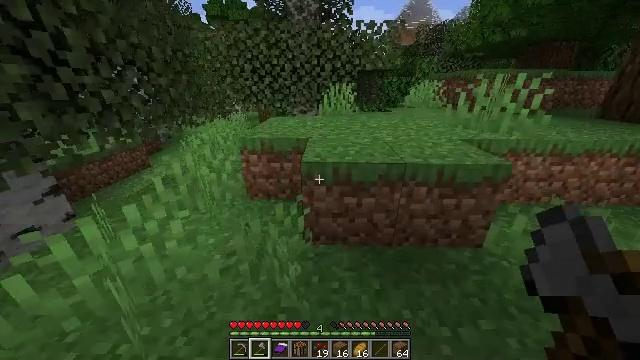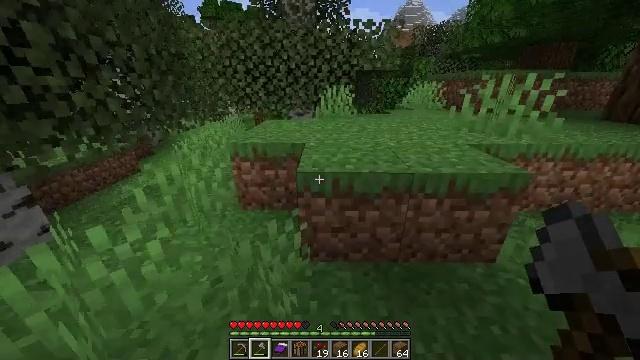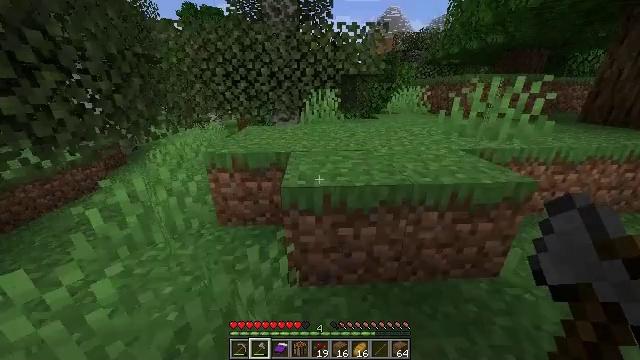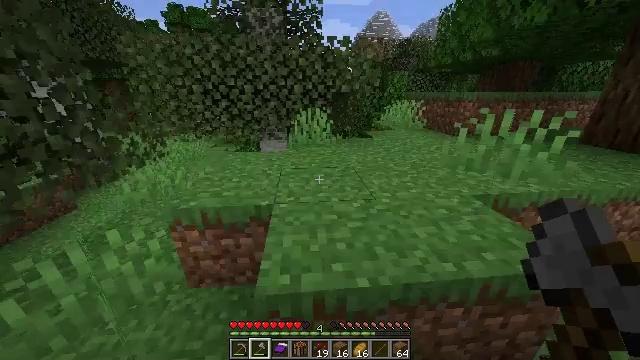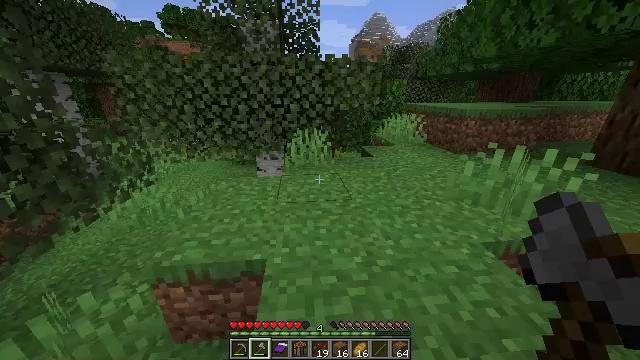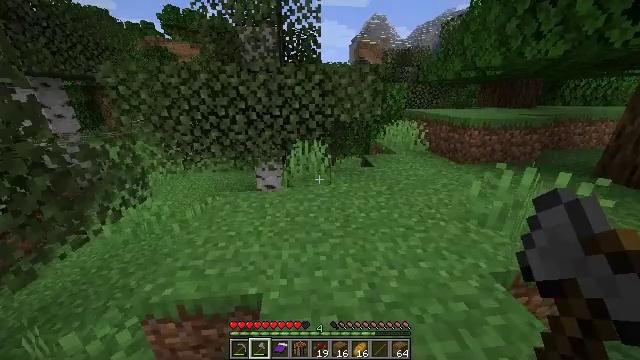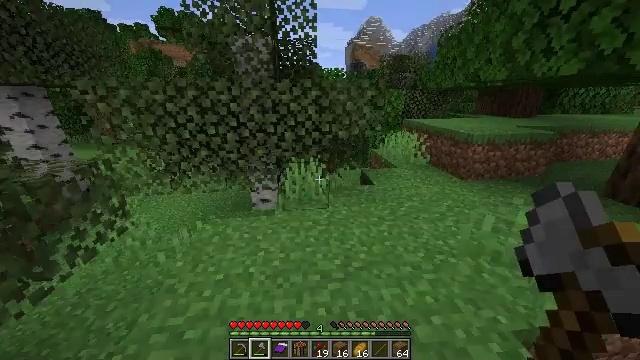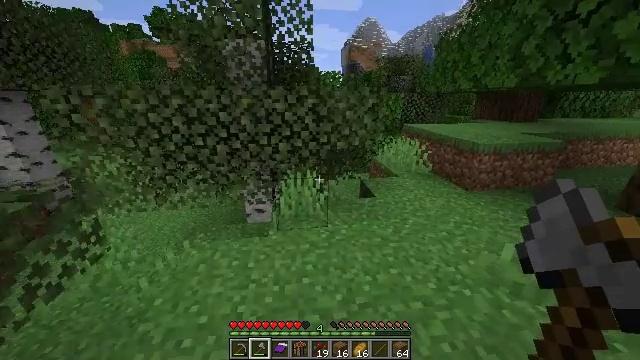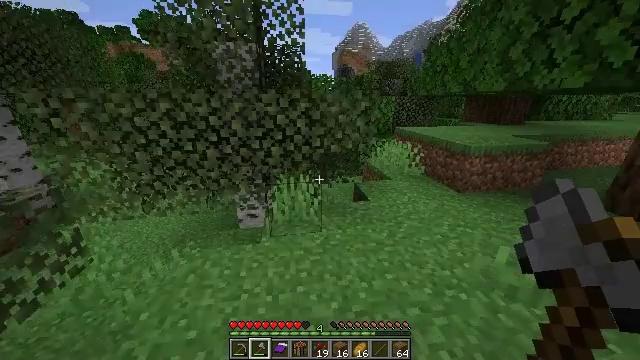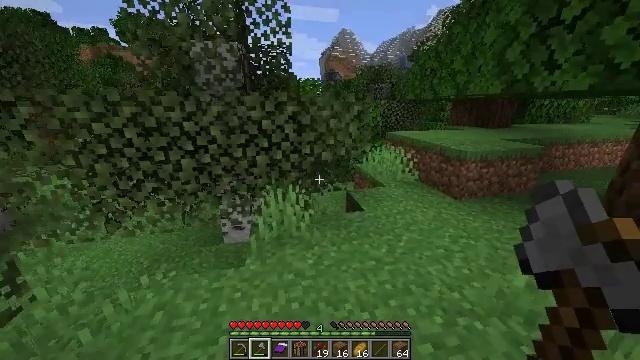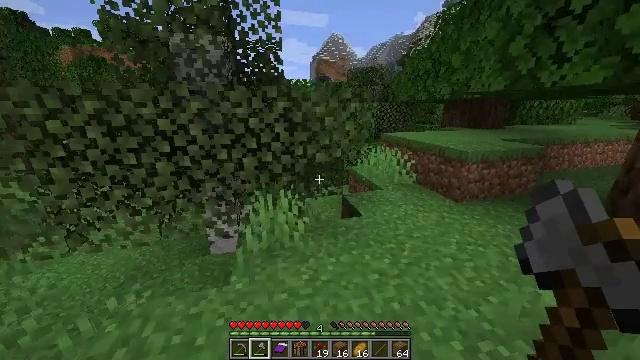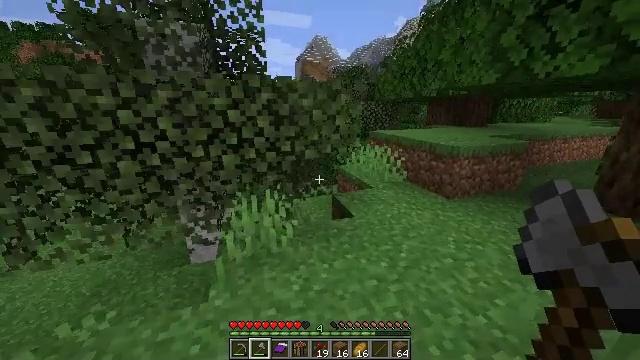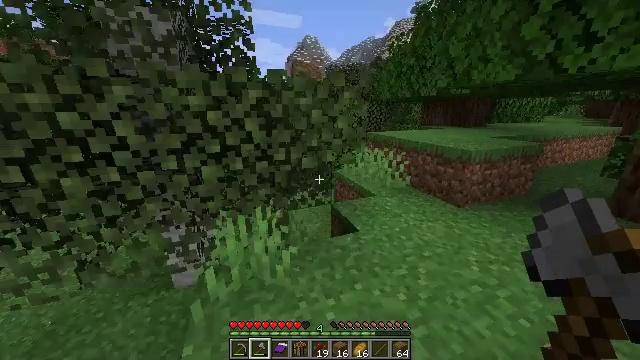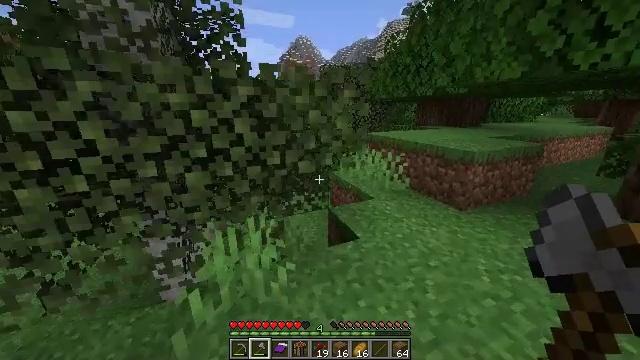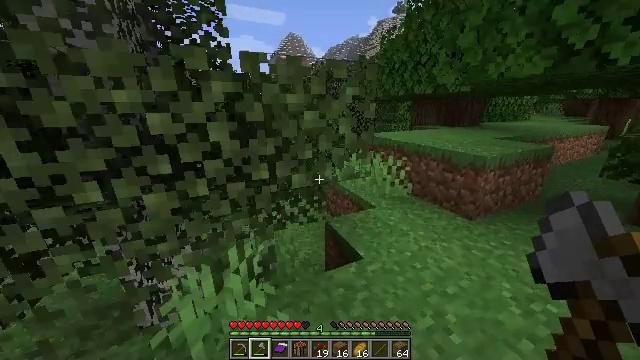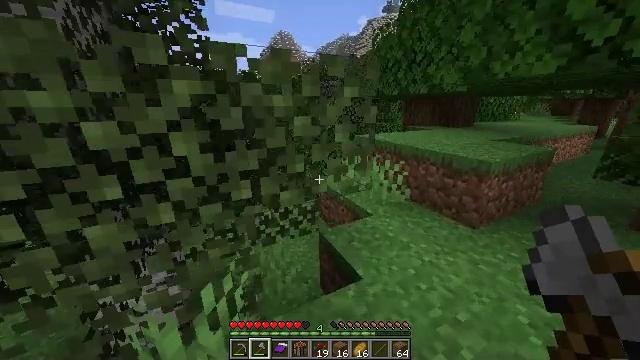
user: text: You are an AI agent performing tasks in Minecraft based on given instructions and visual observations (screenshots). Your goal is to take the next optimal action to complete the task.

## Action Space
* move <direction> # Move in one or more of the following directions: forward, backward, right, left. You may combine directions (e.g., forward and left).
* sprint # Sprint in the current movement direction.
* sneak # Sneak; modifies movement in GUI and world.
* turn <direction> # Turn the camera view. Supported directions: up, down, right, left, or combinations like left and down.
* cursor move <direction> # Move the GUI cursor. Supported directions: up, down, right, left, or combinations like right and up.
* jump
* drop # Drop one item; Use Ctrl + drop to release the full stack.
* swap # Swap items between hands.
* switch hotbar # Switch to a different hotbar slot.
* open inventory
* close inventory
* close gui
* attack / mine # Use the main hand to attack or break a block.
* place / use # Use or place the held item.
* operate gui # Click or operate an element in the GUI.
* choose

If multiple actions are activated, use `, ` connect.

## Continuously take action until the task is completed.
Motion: motion action
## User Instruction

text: Extinguish the fire.
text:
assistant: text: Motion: move forward
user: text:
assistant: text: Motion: move forward, turn right and up
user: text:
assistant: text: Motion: move forward, turn right, jump
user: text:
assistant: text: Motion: move forward, jump
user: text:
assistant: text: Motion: move forward, jump
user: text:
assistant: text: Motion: move forward
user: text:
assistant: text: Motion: move forward
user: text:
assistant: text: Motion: move forward, turn right
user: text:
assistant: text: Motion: move forward, turn right and up
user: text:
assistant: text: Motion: move forward, turn right
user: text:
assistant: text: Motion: move forward, turn right
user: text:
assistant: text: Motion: move forward, turn right
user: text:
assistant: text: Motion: move forward, turn right
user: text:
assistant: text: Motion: move forward, turn right
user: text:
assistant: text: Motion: move forward, turn right
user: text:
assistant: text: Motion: move forward, turn right
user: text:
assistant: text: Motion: move forward and move right
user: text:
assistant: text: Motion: move forward and move right
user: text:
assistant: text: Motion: move forward and move right, turn left and down
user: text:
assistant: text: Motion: move forward and move right, turn left and down
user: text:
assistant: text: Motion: move forward and move right, turn left
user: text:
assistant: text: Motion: move forward and move right, turn left
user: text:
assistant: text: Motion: move forward, turn left
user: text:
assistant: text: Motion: move forward
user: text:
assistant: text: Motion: move forward
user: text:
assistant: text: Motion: move forward
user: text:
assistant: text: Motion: move forward
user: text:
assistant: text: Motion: move forward
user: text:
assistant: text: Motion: move forward, turn left
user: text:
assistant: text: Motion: move forward